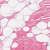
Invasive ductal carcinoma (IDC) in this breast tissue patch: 0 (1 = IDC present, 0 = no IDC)